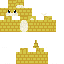
A female skeleton skin with pale skin, wearing white bald dressed in a gold robe top and brown pants, featuring a closed mouth.